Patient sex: F
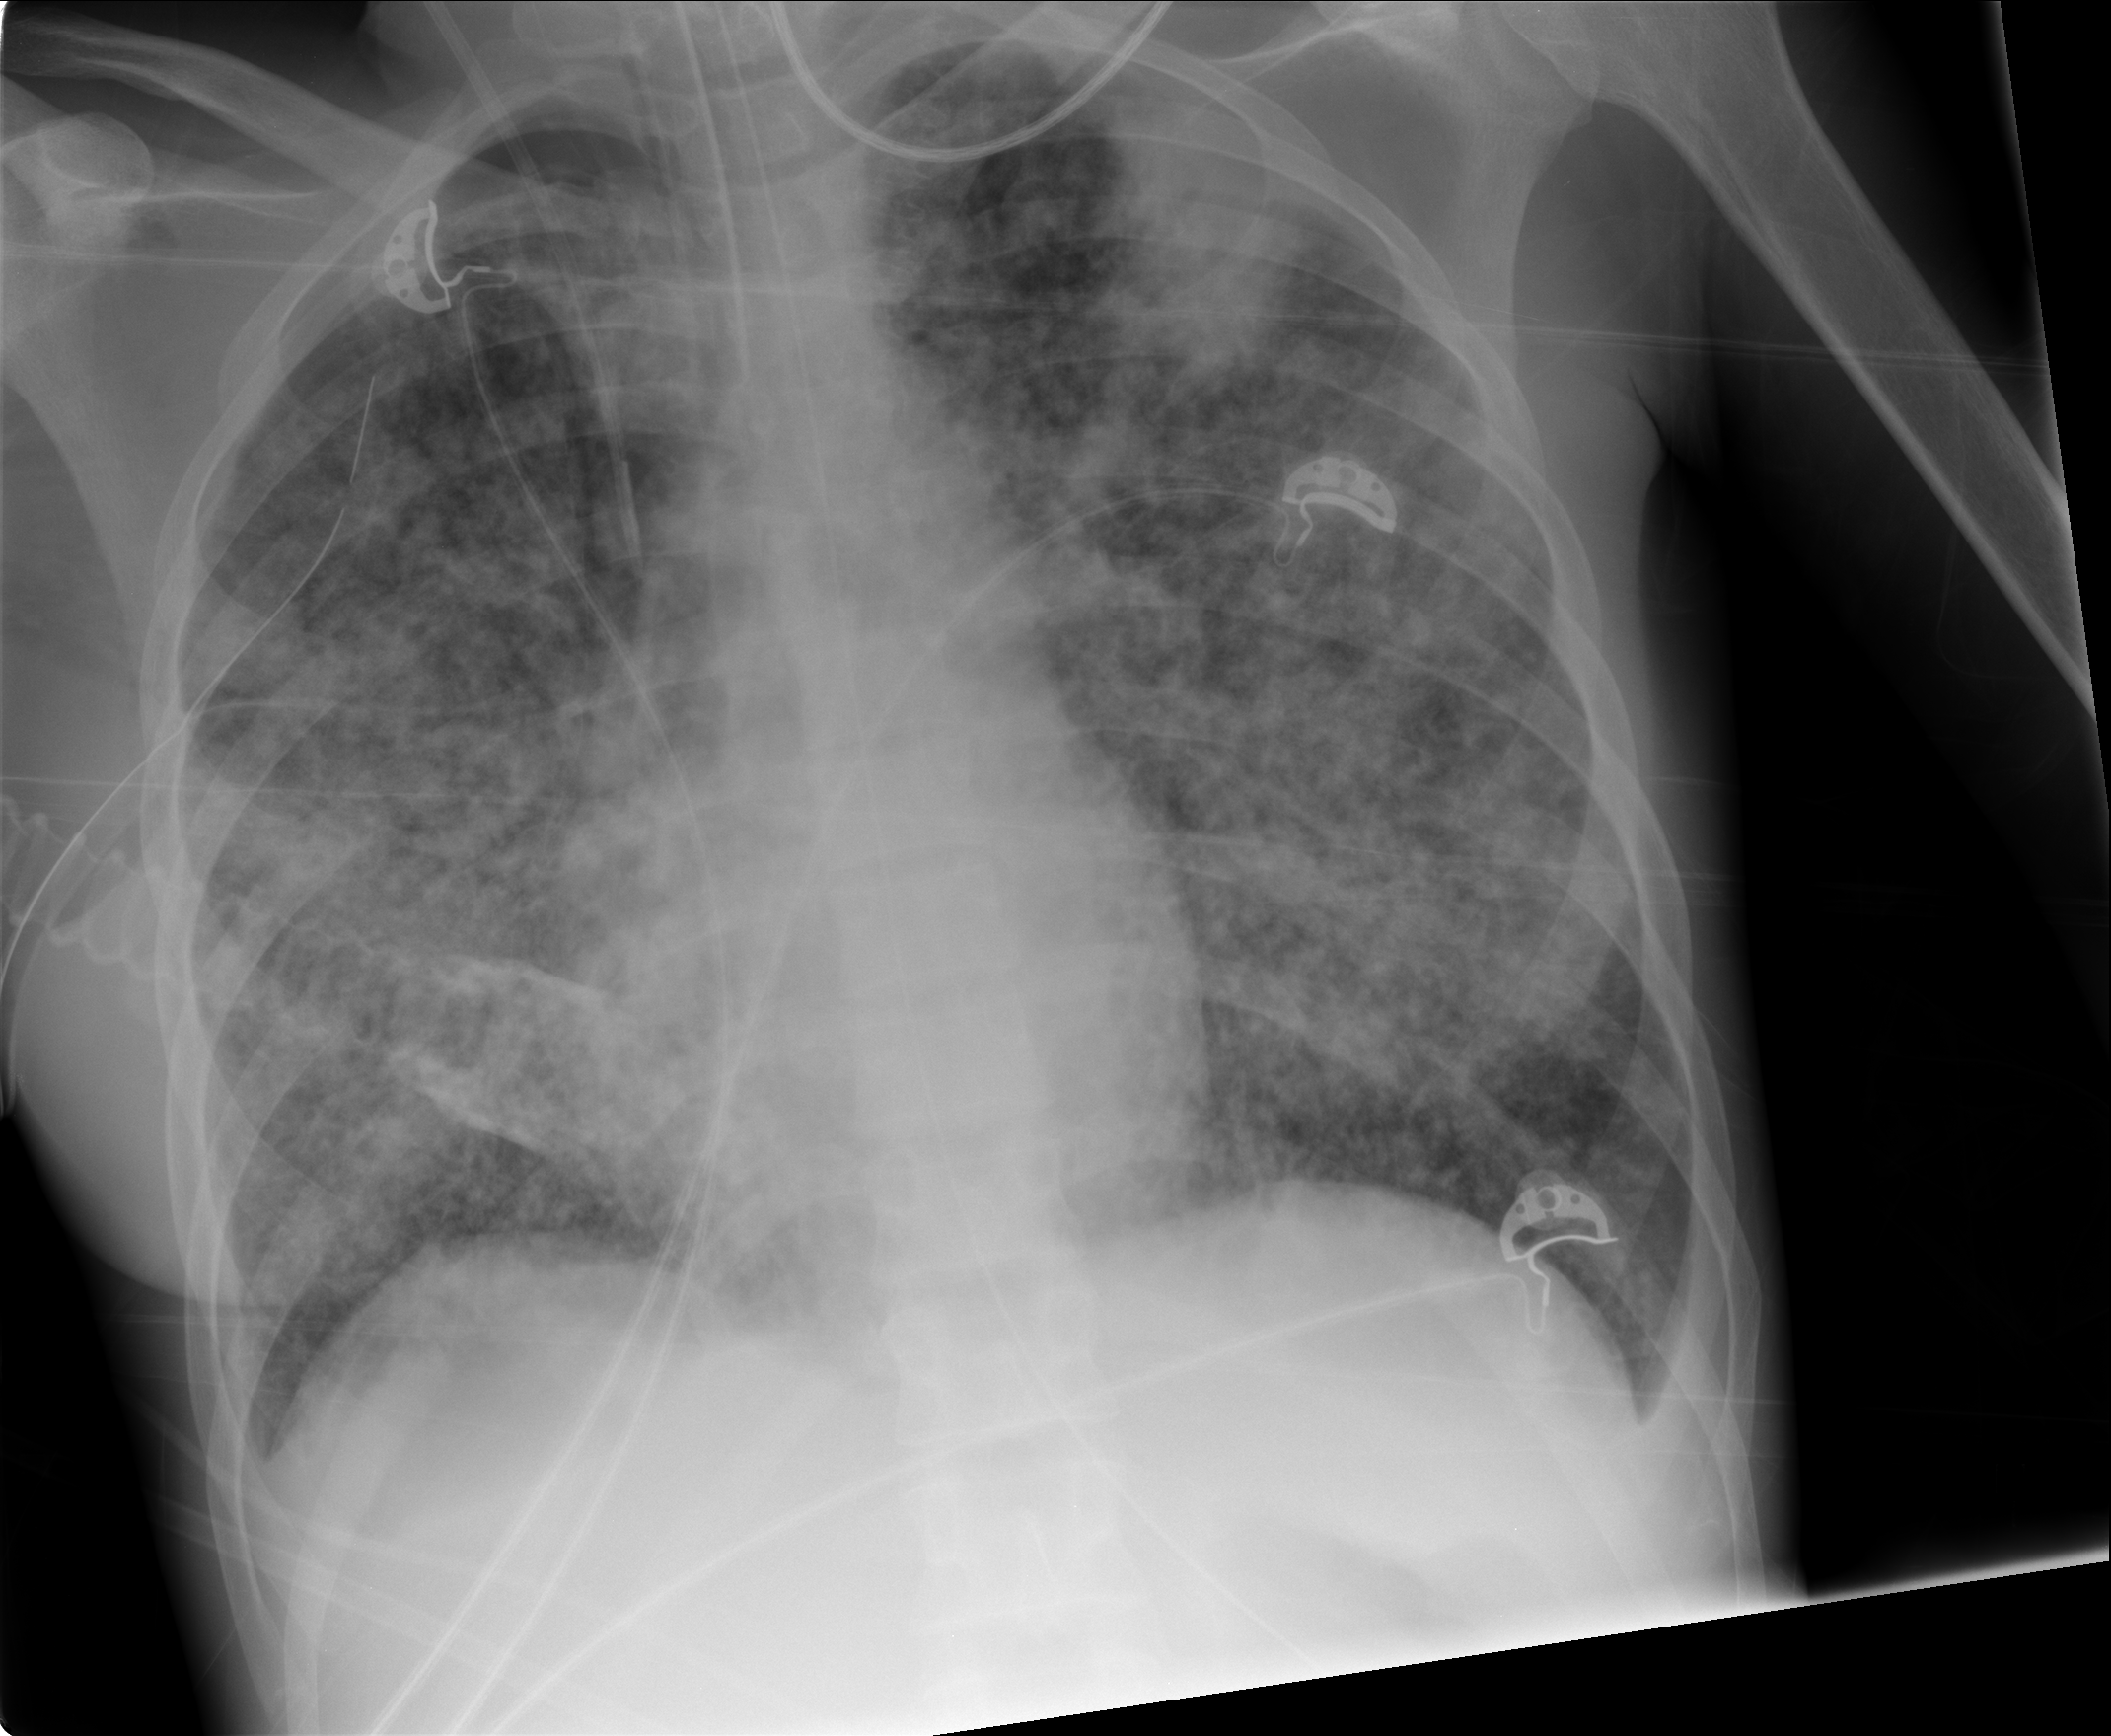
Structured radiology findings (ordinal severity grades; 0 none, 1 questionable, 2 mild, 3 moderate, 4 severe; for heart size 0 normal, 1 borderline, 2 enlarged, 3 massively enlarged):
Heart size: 0
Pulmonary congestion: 0
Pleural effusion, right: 1
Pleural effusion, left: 1
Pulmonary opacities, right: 4
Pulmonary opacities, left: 4
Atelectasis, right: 3
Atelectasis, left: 3